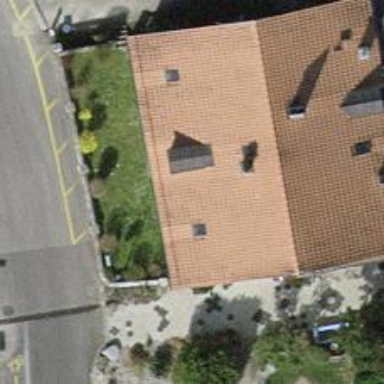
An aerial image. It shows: Restaurant.